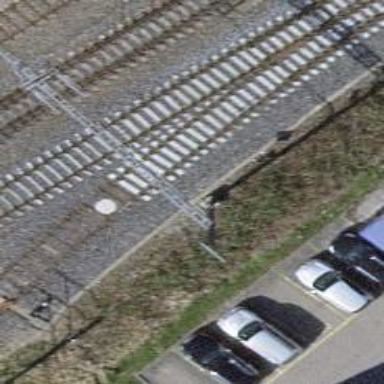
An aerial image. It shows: Rail yard with electrified rails and single track.